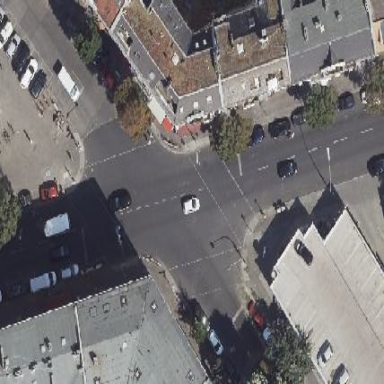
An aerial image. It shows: Junction on tertiary road.